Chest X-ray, AP view. Patient: 90 years old, sex F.
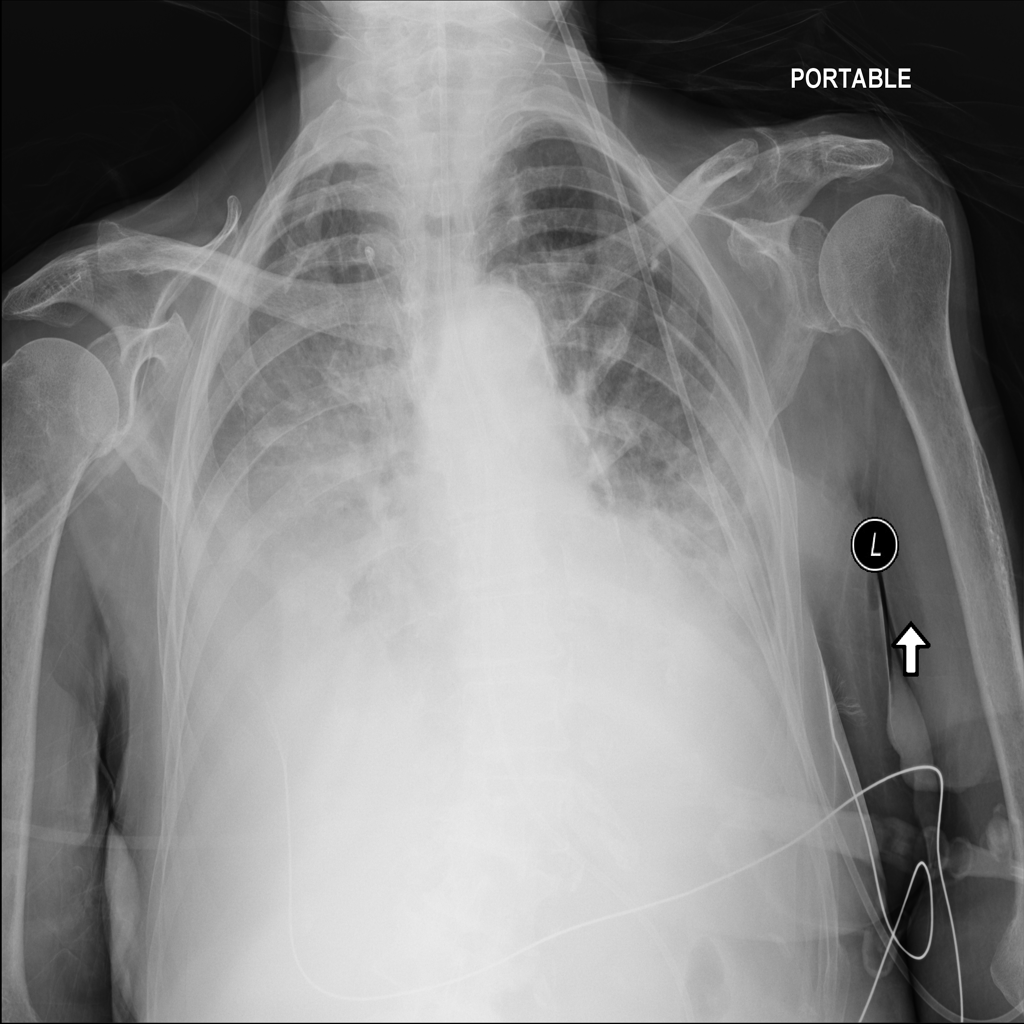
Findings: Effusion